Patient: sex M, age 64
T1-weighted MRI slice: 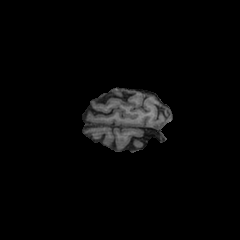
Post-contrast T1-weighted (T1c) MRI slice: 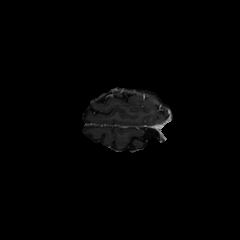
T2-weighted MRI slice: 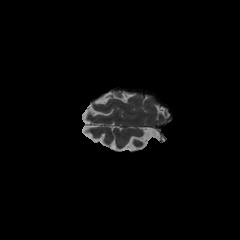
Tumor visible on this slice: no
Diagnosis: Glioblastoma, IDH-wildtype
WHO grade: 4